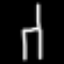
Label: chair